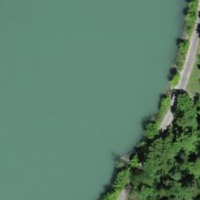
EUNIS habitat code: 15
Species observed at this site:
Bellis perennis
Euphorbia cyparissias